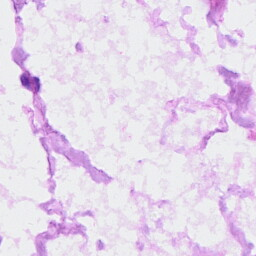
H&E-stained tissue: Ovarian